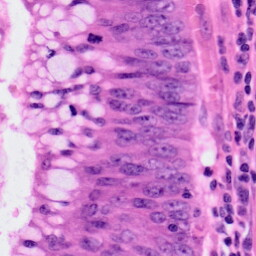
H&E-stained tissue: Colon